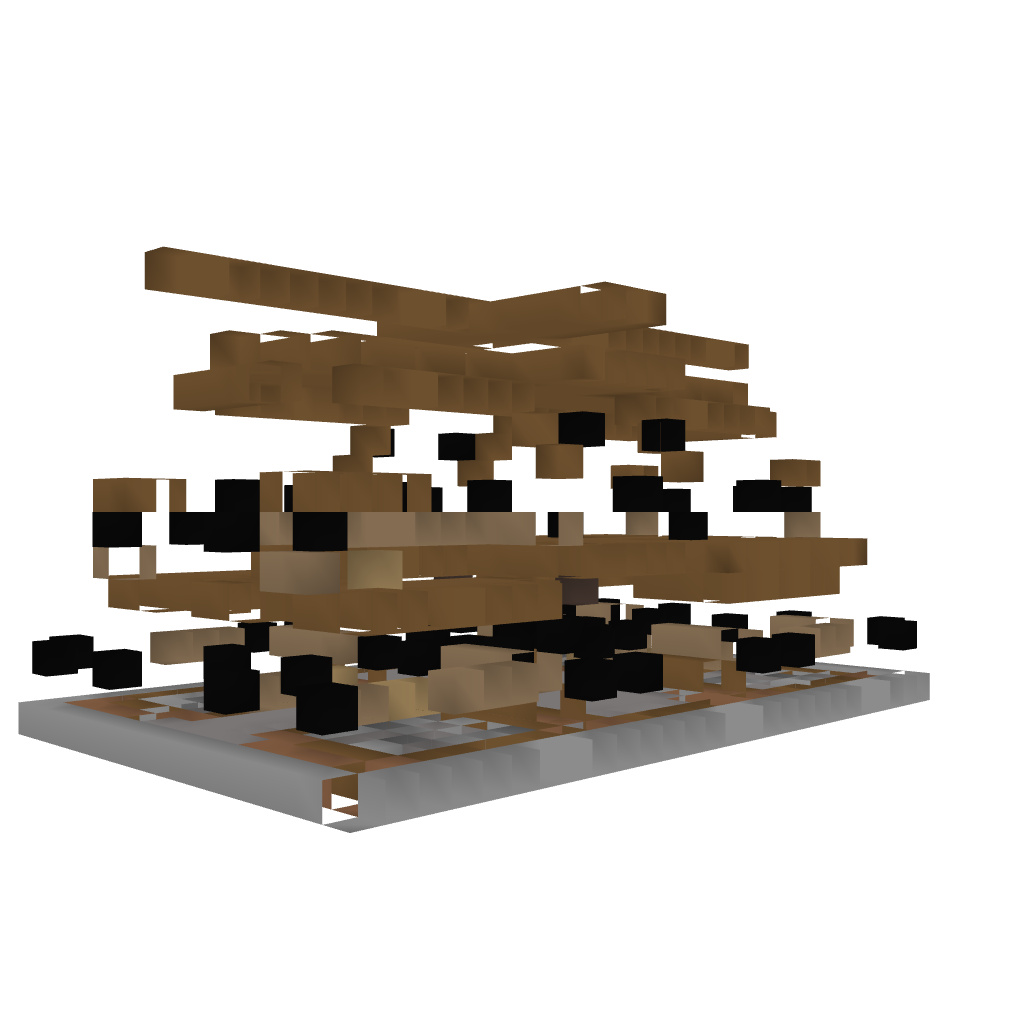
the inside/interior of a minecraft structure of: Rustic Barn